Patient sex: M
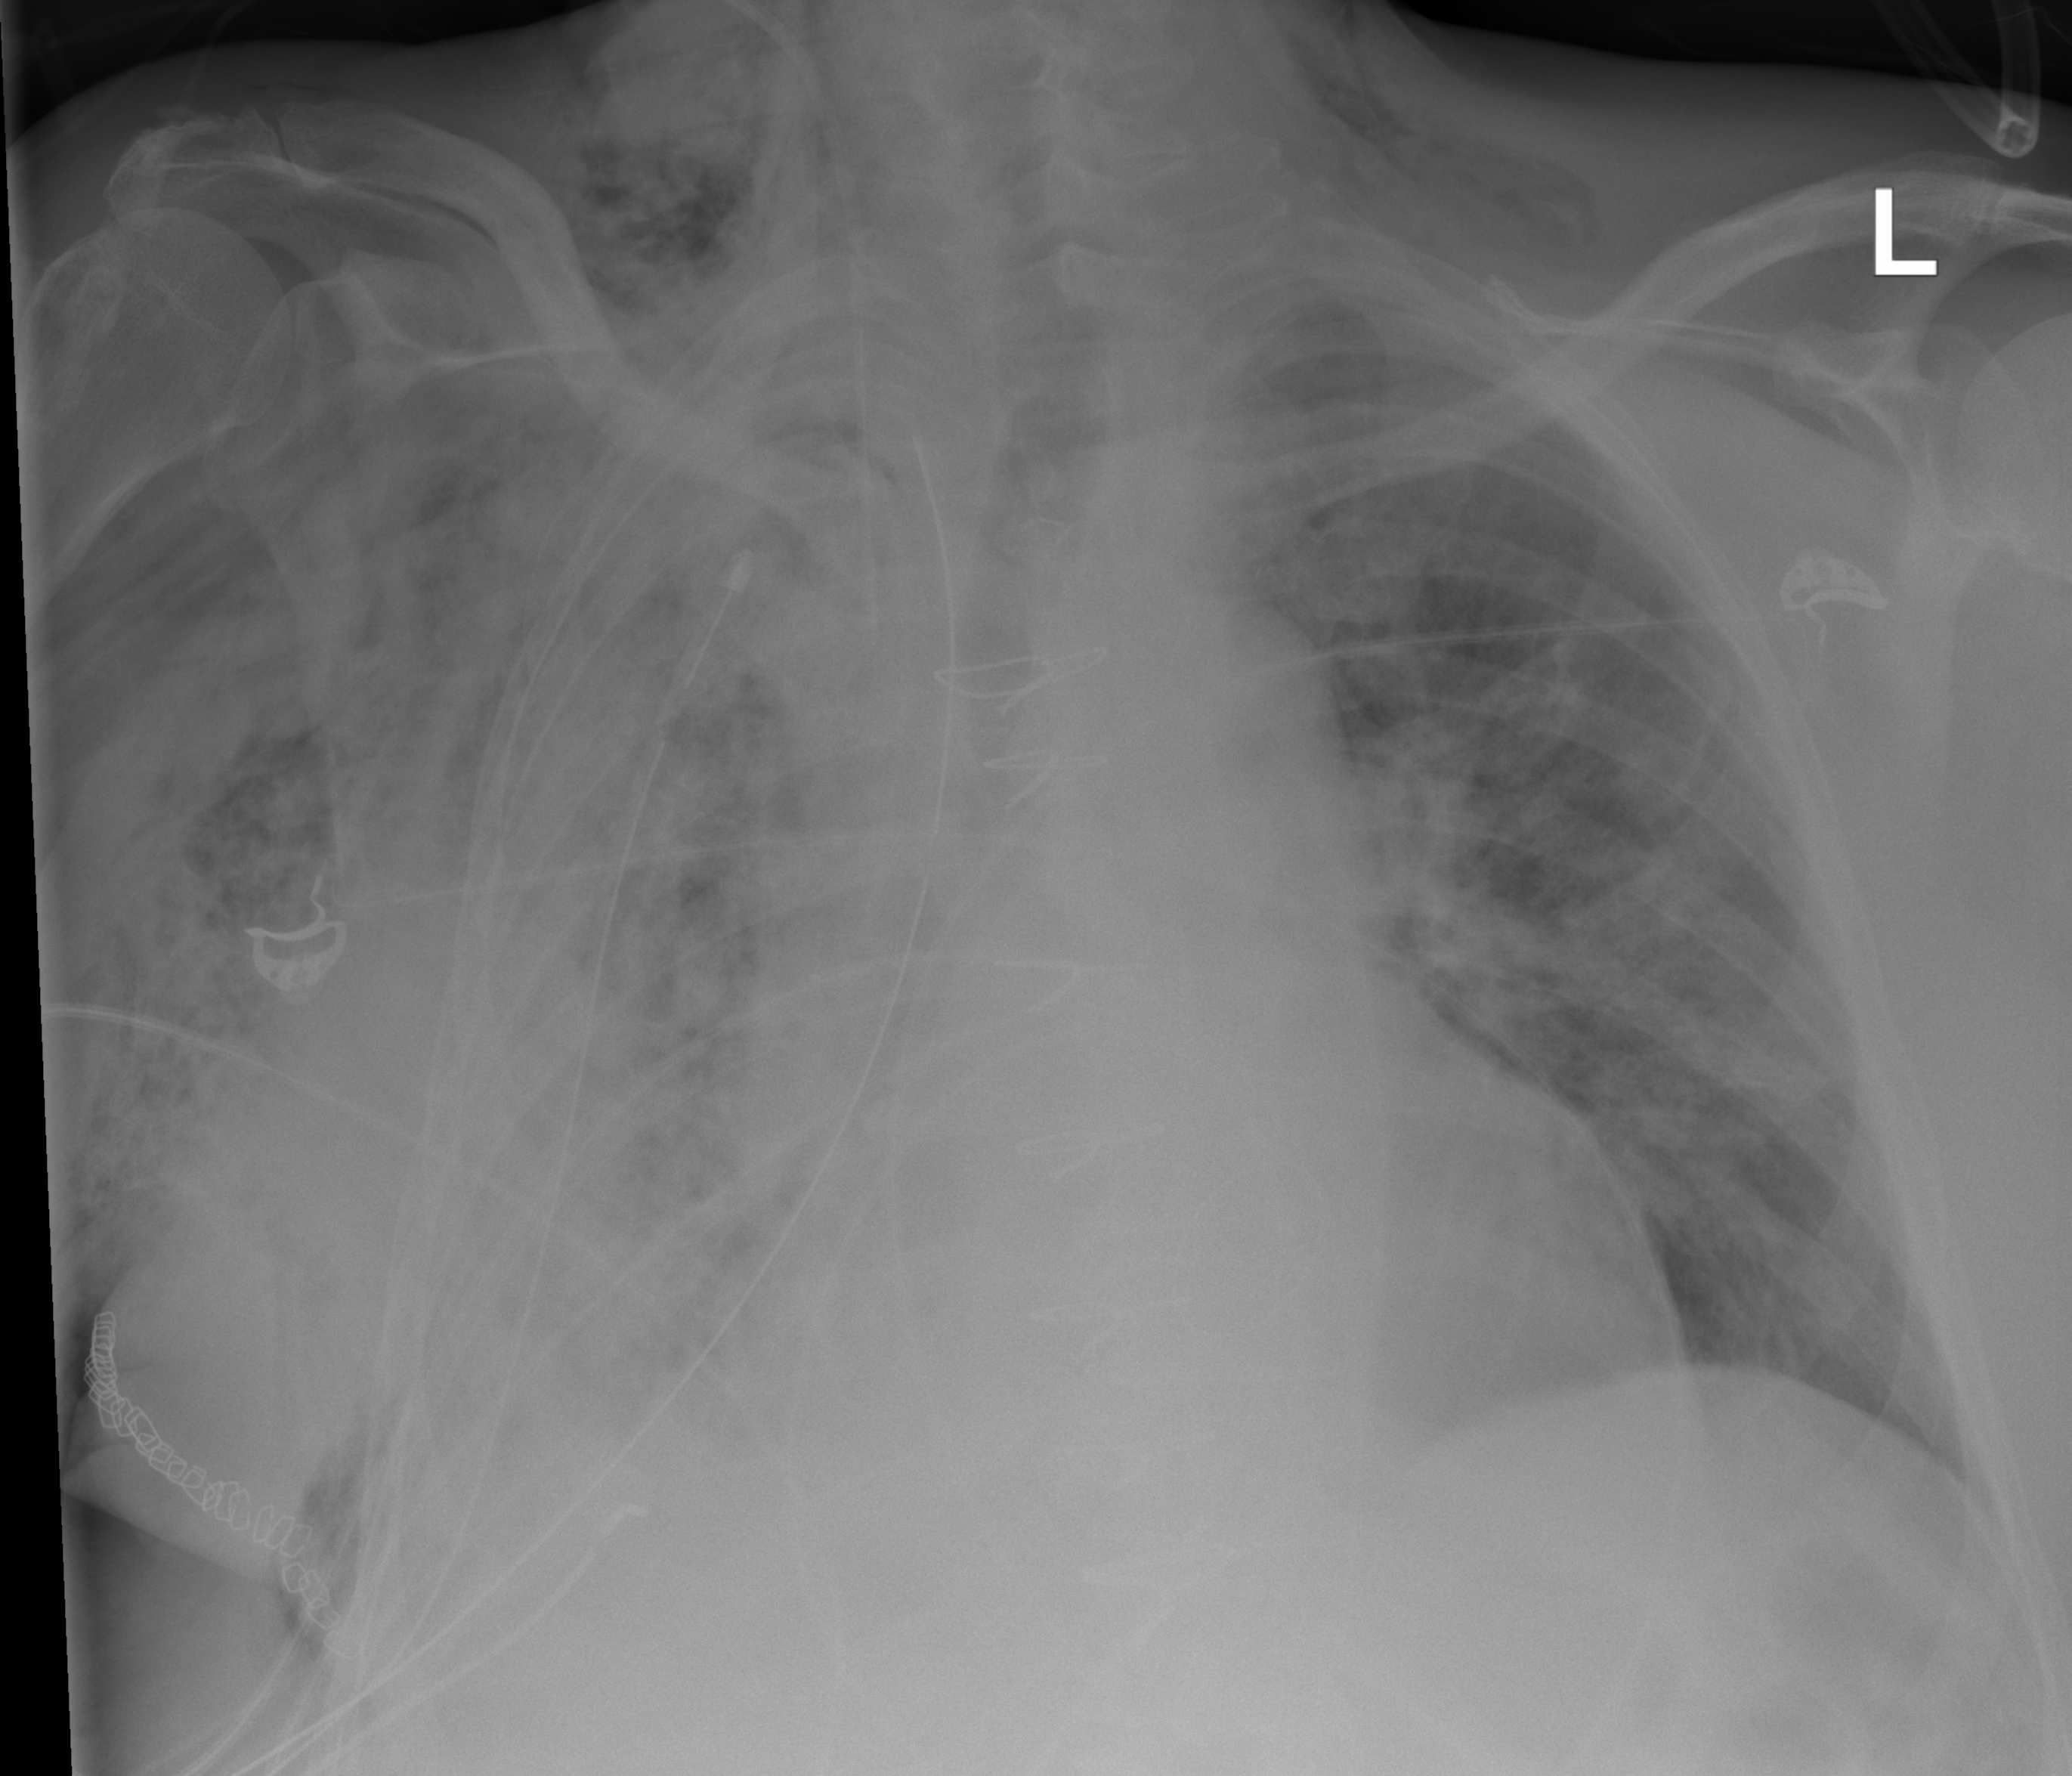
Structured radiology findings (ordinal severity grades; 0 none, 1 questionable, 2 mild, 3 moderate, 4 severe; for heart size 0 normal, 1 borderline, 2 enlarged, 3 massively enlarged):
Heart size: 2
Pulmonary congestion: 2
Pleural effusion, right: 3
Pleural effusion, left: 0
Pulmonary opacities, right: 4
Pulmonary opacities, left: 3
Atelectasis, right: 4
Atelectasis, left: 2